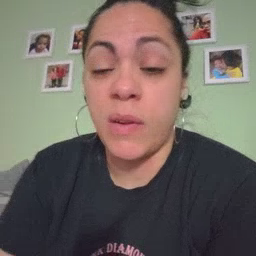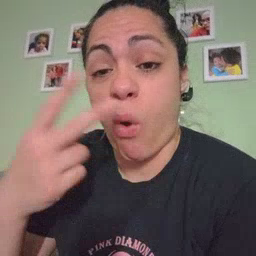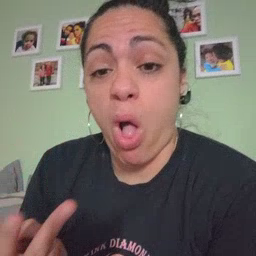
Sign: fall